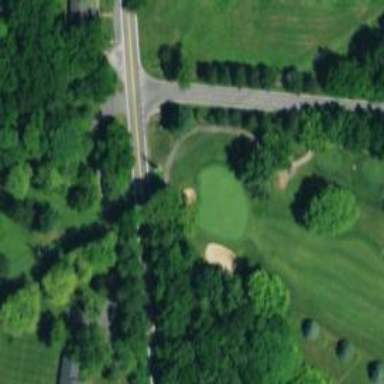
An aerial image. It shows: View of golf hole.